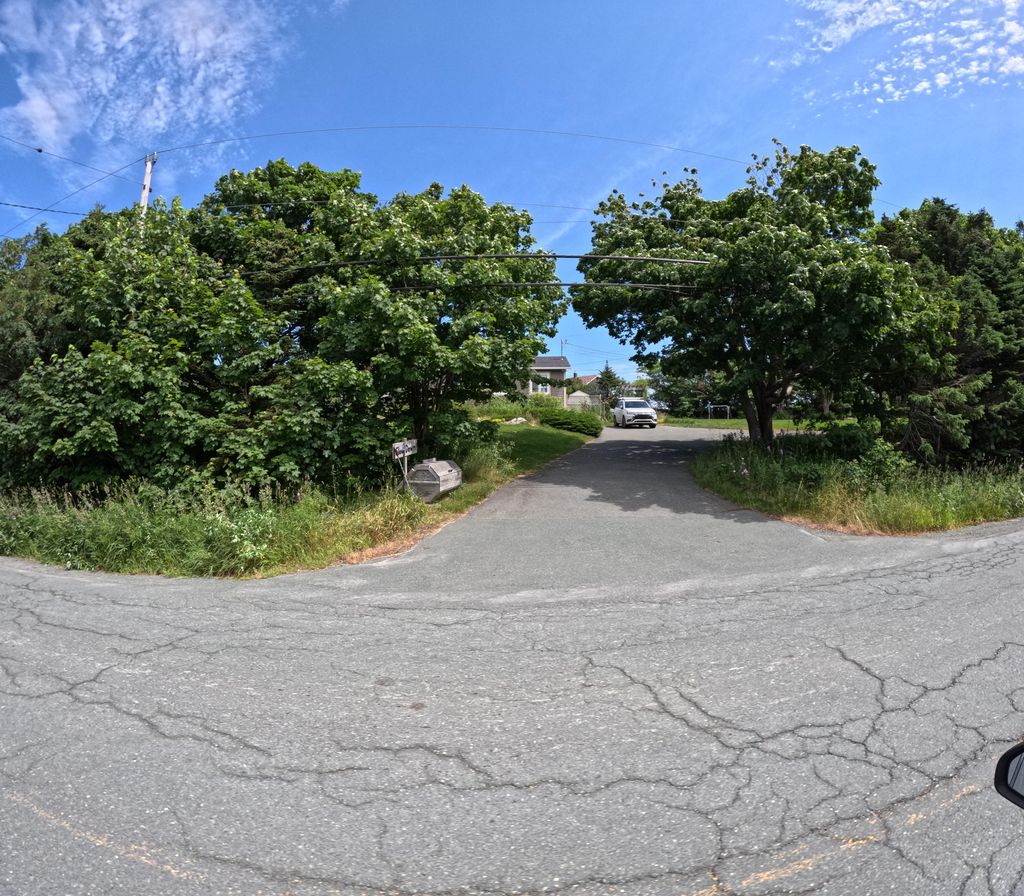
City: st_johns